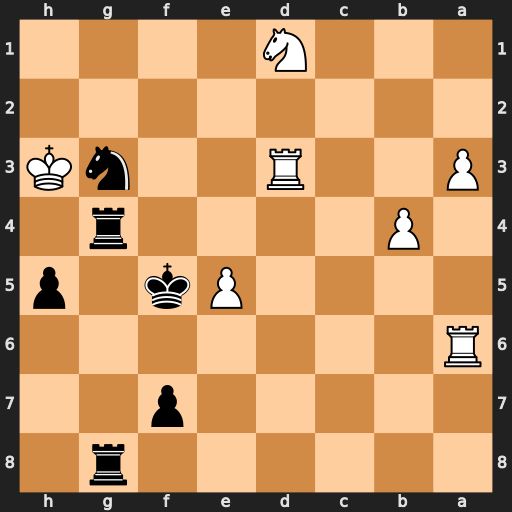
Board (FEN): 6r1/5p2/R7/4Pk1p/1P4r1/P2R2nK/8/3N4
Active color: b
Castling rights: -
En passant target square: -
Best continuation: Ne2 Rf3+ Nf4+